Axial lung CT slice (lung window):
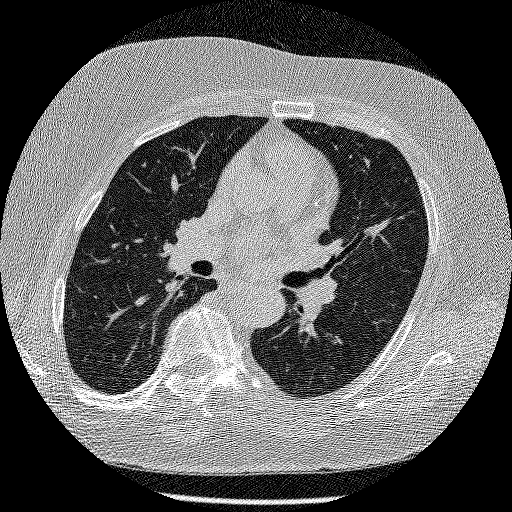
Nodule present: no